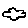
Label: cloud